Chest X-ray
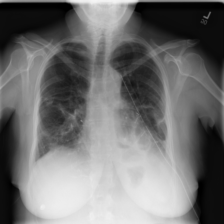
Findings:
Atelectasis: negative
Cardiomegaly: negative
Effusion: negative
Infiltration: negative
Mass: negative
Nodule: negative
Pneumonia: negative
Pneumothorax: negative
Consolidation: negative
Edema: negative
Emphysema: negative
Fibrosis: negative
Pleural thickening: negative
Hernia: negative